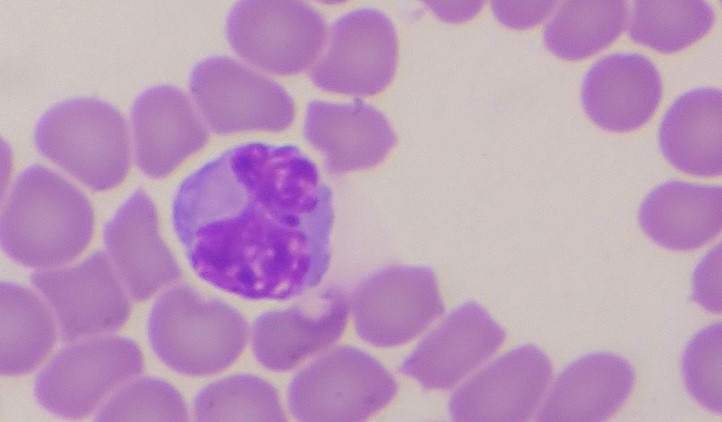
White blood cell type: Lymphocyte